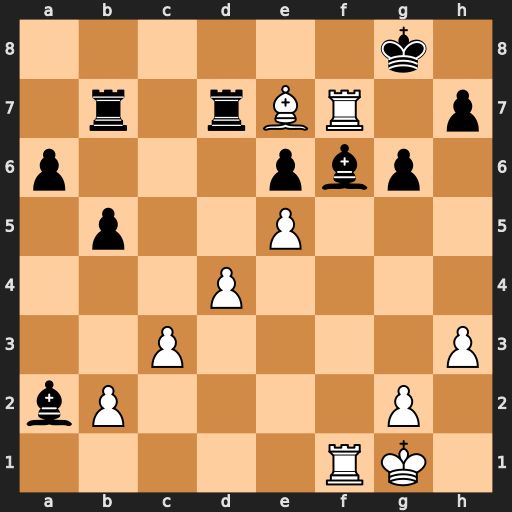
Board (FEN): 6k1/1r1rBR1p/p3pbp1/1p2P3/3P4/2P4P/bP4P1/5RK1
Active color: w
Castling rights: -
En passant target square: -
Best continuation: Rf8+ Kg7 exf6+